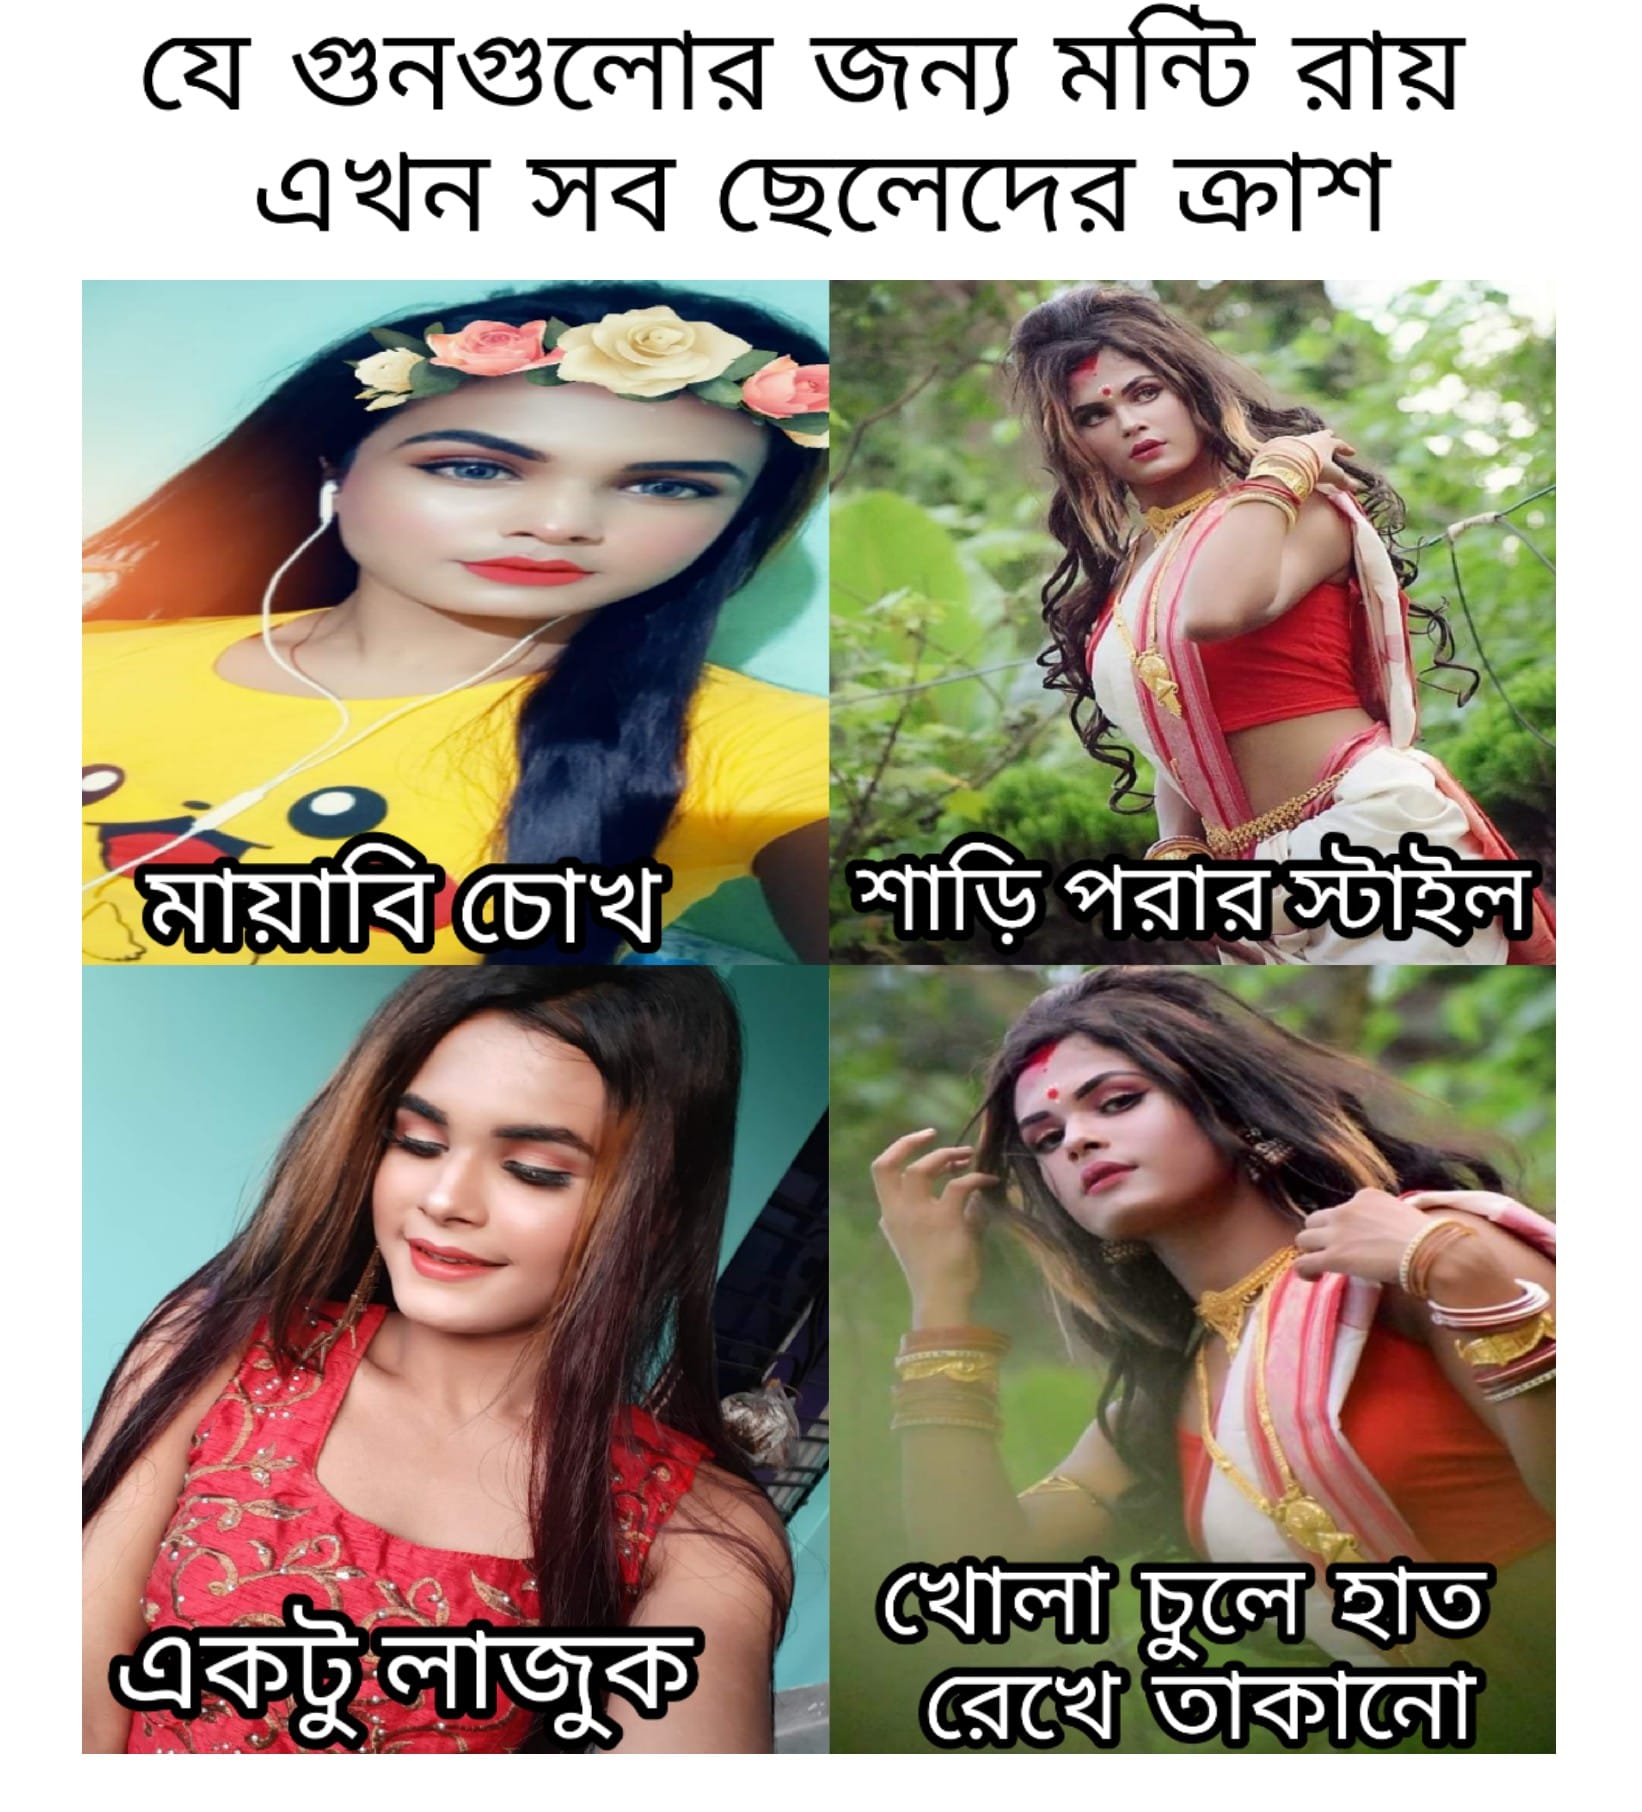
Caption: যে গুনগুলোর জন্য মন্টি রায় এখন সব ছেলেদের ক্রাশ     মায়াবি চোখ    শাড়ি পরার স্টাইল    একটু লাজুক     খোলা চুলে হাত রেখে তাকানো
Label: non-hate